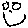
Label: smiley face